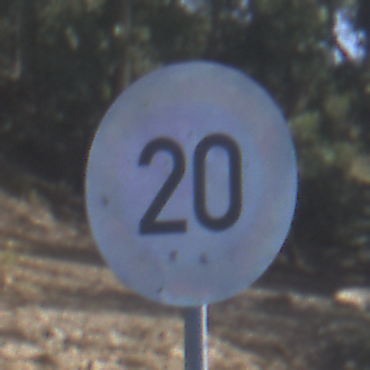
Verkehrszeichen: Geschwindigkeit20
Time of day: MorningAfternoon
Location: Outdoor (Nature)
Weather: Clear
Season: NotSpecified
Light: Natural